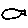
Label: fish